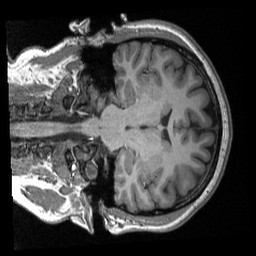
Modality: T1w
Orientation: coronal
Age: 20
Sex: female
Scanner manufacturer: siemens
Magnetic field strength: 3 T
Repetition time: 2.3 s
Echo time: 0.00308 s